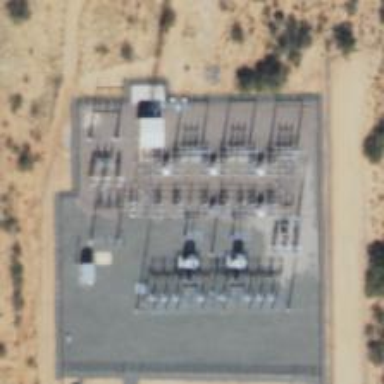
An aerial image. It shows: Switch used for power control.